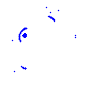
Particle: electron